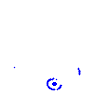
Particle: kaon